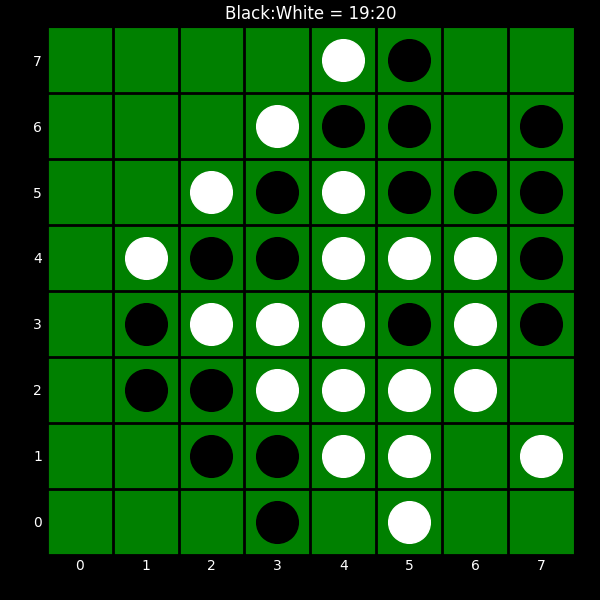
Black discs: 19
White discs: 20